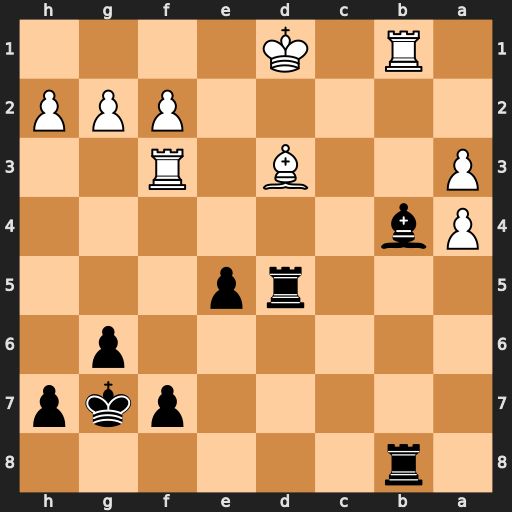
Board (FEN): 1r6/5pkp/6p1/3rp3/Pb6/P2B1R2/5PPP/1R1K4
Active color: b
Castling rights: -
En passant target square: -
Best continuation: e4 Rh3 Bd6 Rxb8 Bxb8